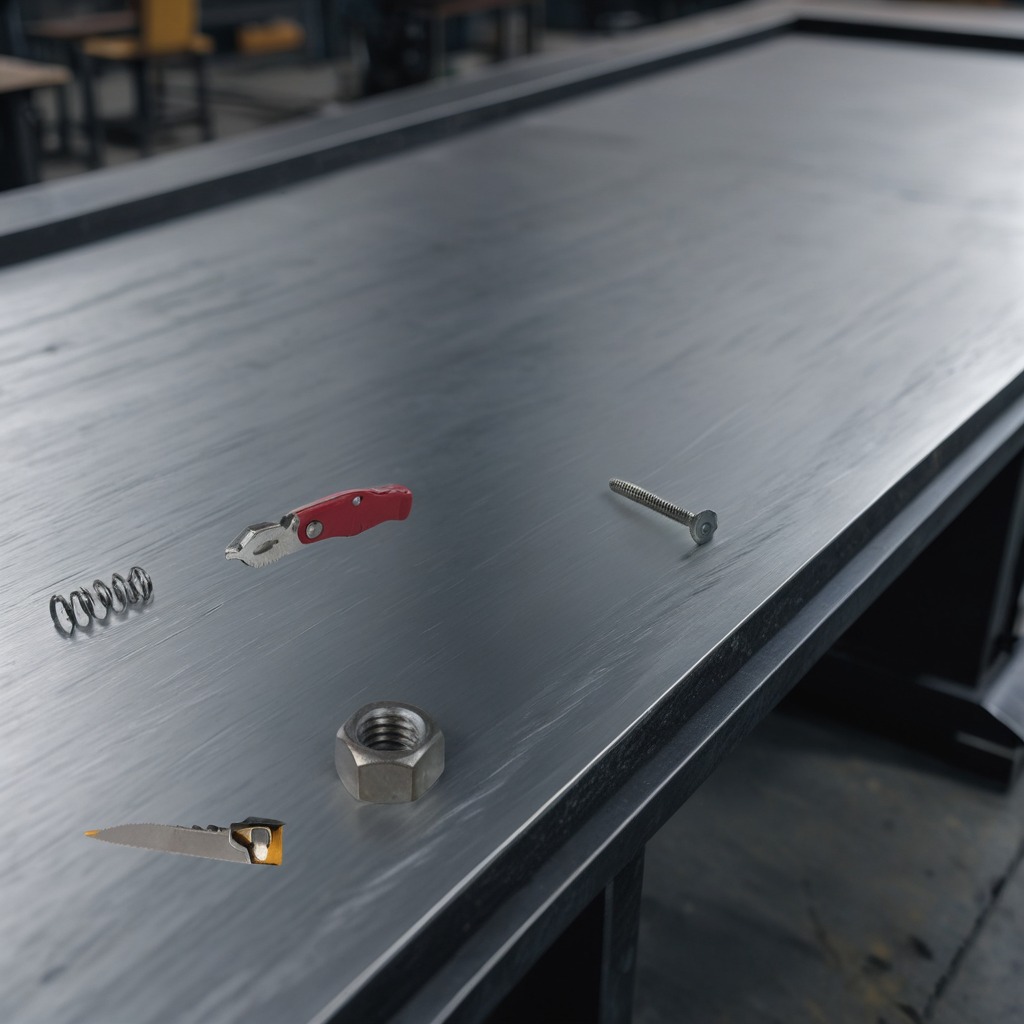
A utility knife, a metal machine screw, a coiled metal spring, a handheld metal saw, and a metal nut are lying on the cold steel table in a mining workshop.